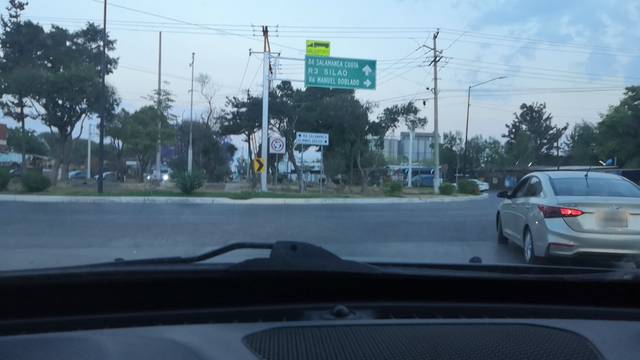
Region: Mexico
Coordinates: 21.095, -101.696